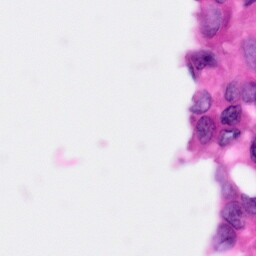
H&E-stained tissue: Pancreatic